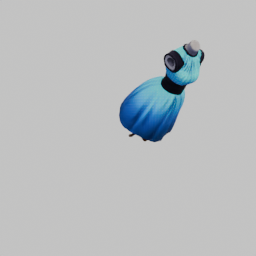
Label: people